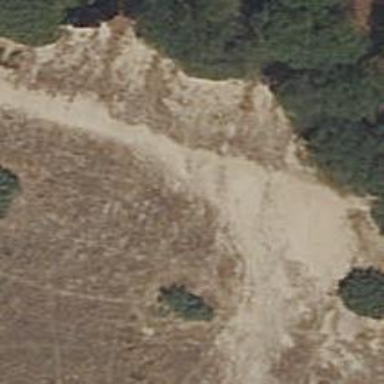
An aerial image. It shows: Path on the ground.